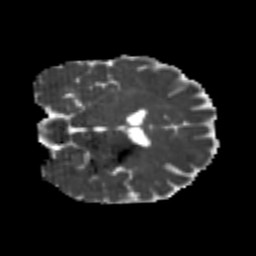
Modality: MD
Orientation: coronal
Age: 26
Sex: male
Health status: healthy
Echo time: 0.074 s